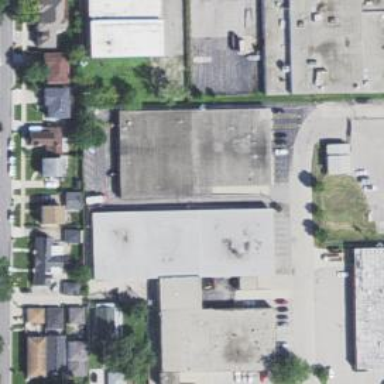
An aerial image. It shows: Commercial building.